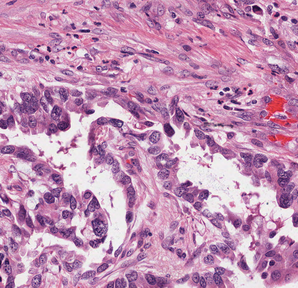
Tumor epithelial tissue: yes
Tumor-associated stroma tissue: yes
Normal tissue: no